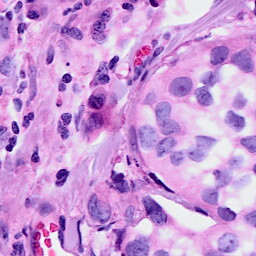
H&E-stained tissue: Breast